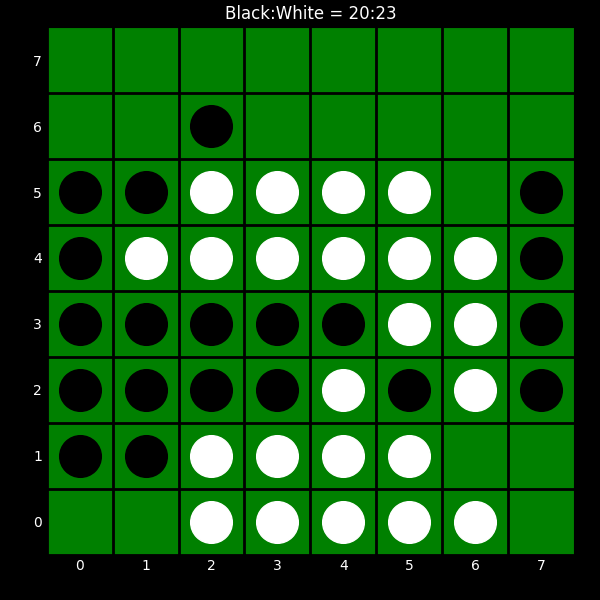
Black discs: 20
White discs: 23